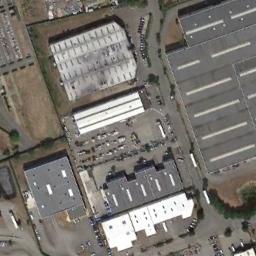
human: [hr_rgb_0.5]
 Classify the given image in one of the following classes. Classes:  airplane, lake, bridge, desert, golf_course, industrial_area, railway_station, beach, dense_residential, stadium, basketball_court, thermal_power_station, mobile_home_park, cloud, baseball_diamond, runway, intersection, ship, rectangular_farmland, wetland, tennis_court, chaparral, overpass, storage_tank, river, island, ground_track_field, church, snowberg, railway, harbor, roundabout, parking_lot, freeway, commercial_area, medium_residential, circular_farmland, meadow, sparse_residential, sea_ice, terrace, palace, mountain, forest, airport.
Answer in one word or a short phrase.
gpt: industrial_area